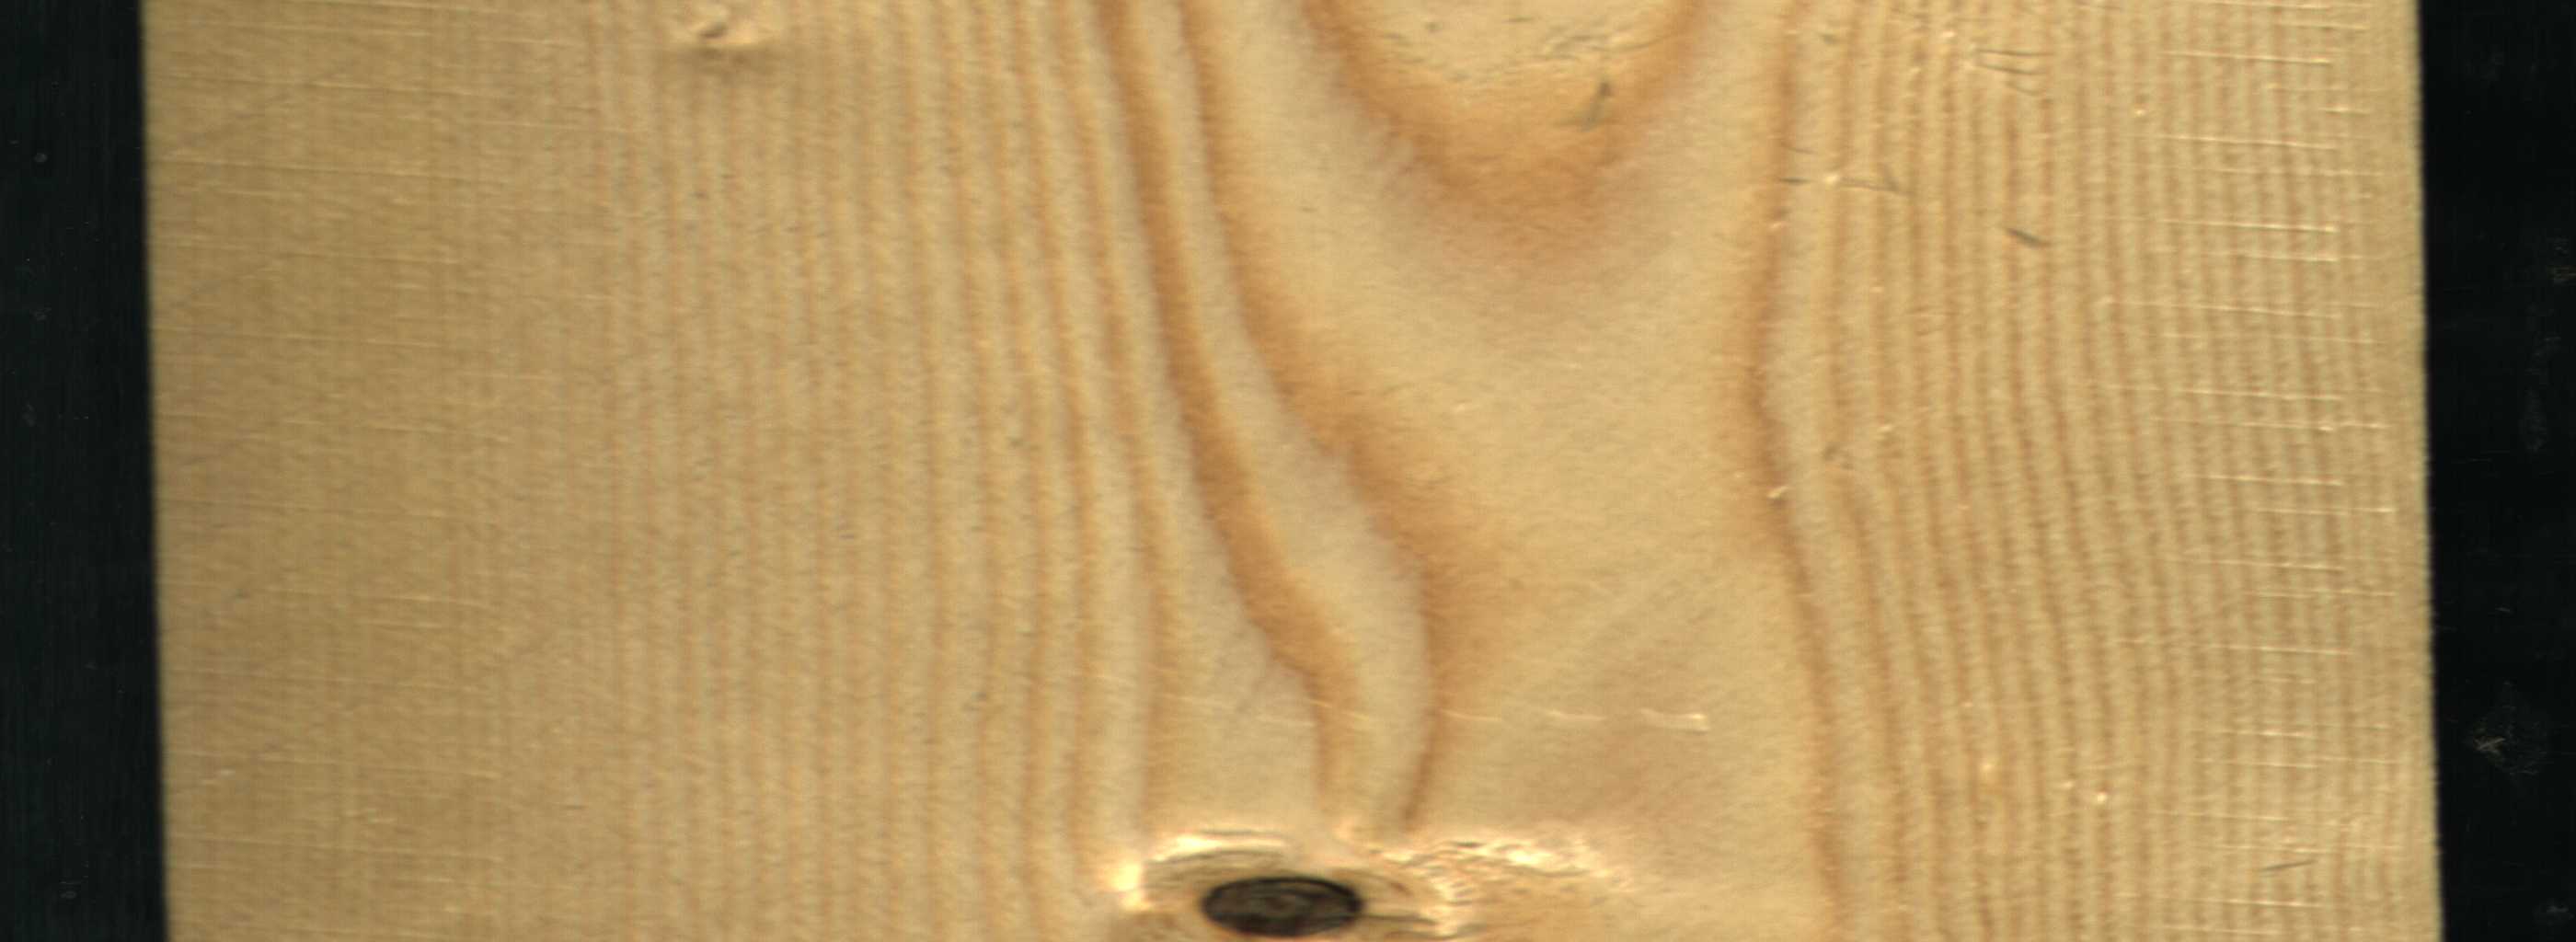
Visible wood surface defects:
Dead_Knot